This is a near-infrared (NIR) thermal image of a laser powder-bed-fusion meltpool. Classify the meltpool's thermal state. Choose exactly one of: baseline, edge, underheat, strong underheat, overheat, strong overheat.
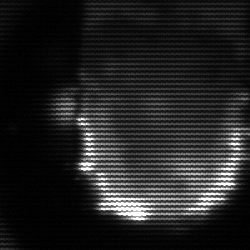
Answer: baseline